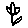
Label: flower